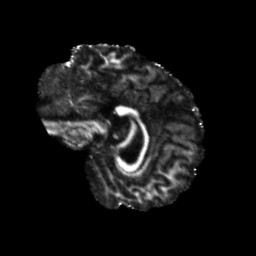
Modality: FA
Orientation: sagittal
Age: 27
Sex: female
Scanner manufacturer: siemens
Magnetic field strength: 3 T
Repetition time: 5.47 s
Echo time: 0.0854 s